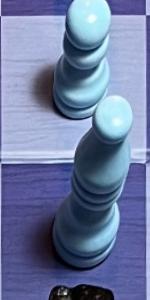
Label: Bishop_White